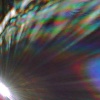
Label: sunburn